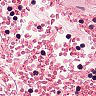
Metastatic tissue present: no